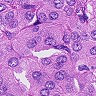
Metastatic tissue present: yes